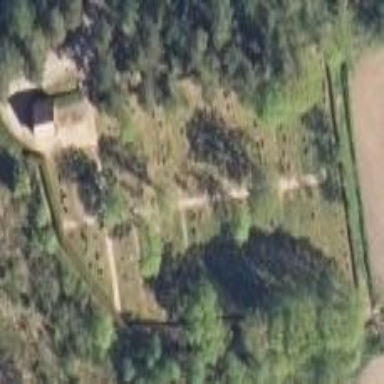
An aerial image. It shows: Cemetery.